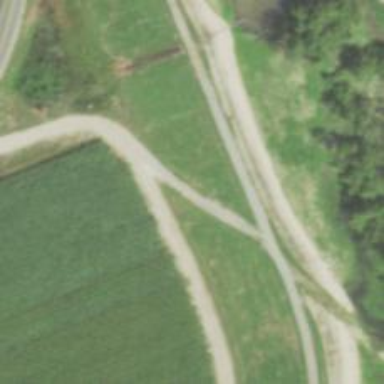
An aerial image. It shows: Track road.